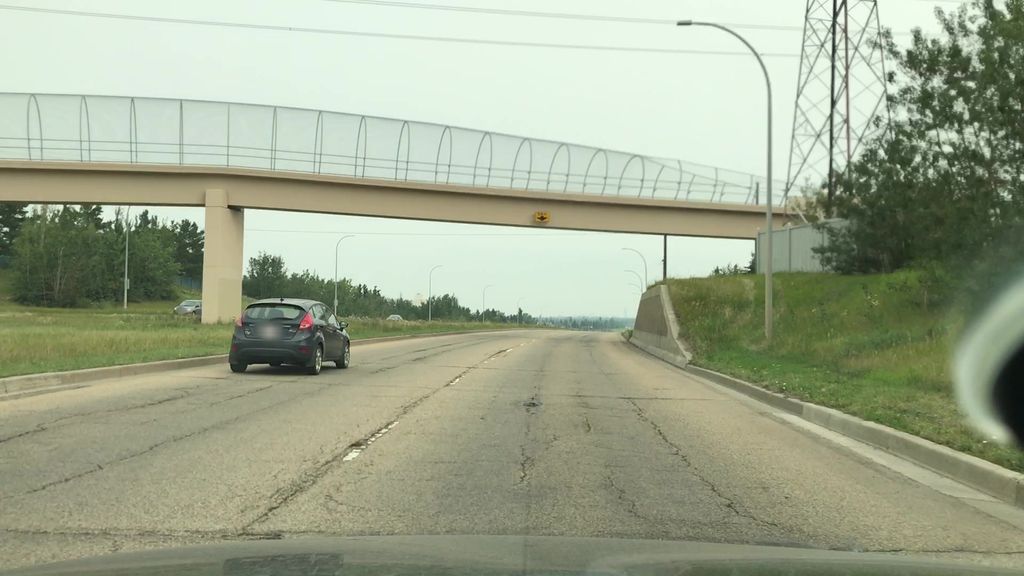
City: edmonton